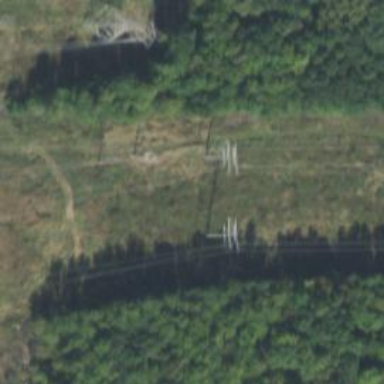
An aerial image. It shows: Power tower.